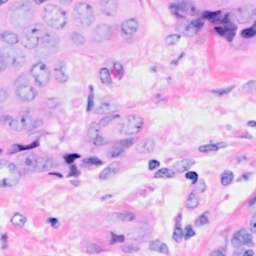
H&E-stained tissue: Breast